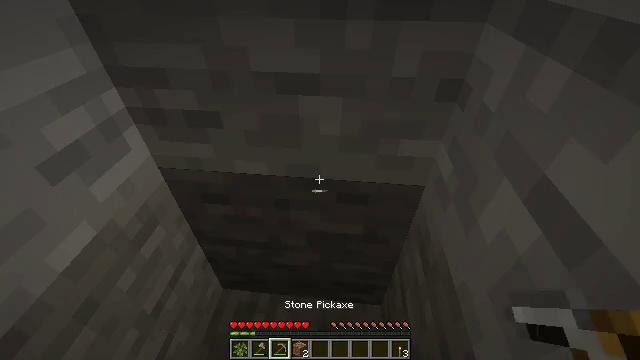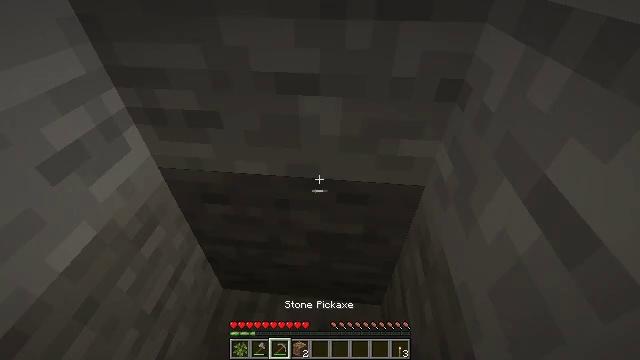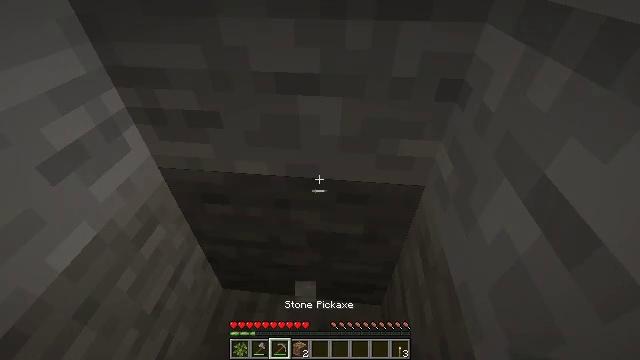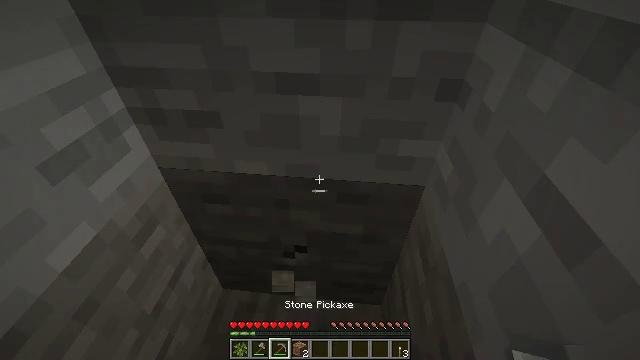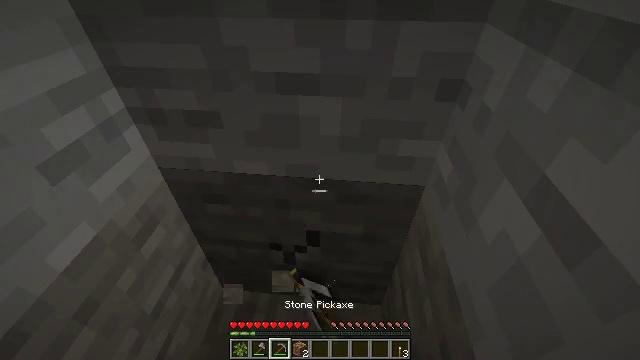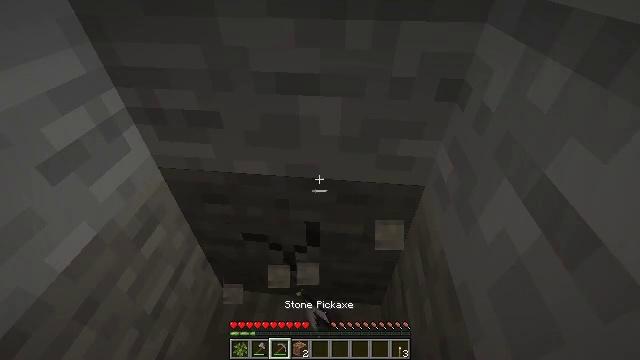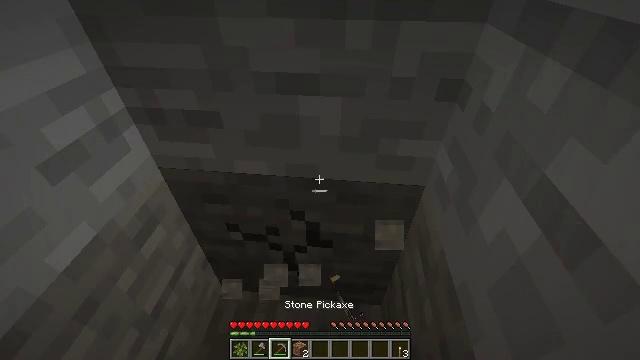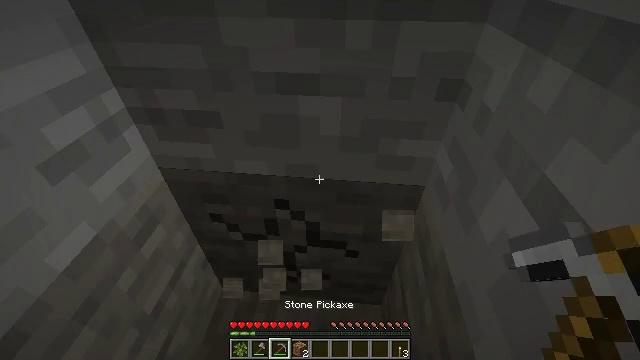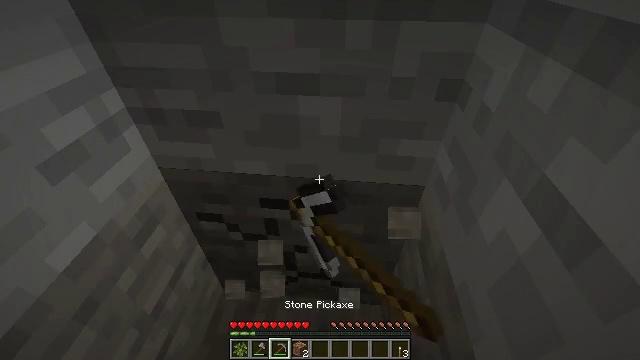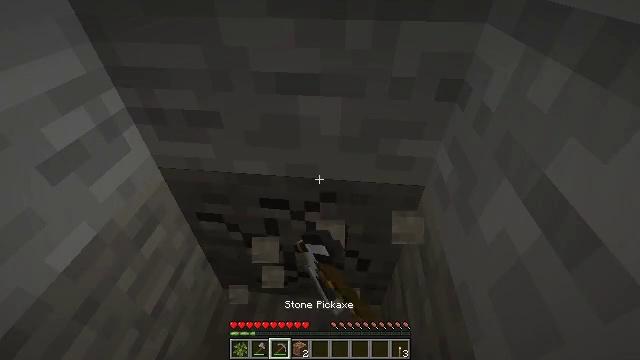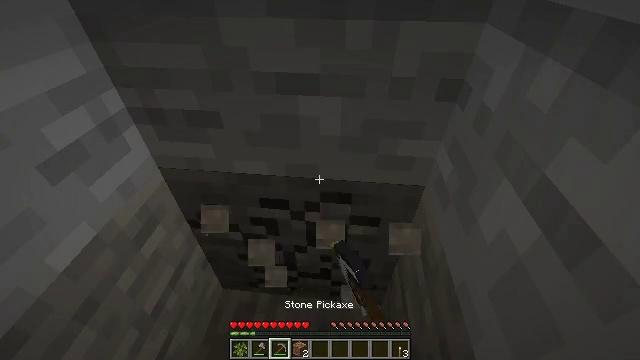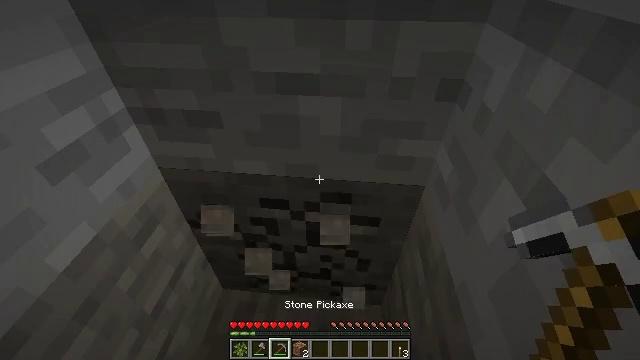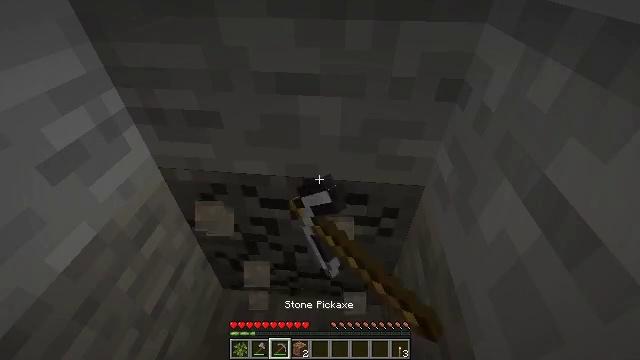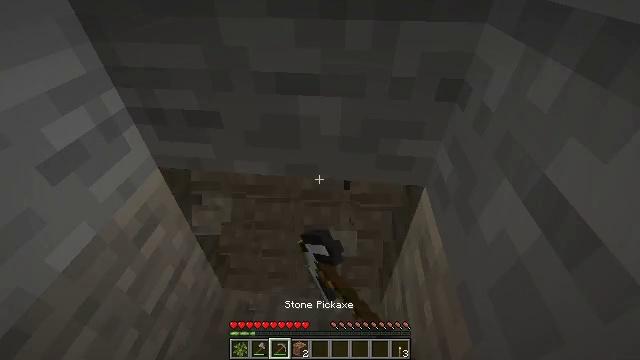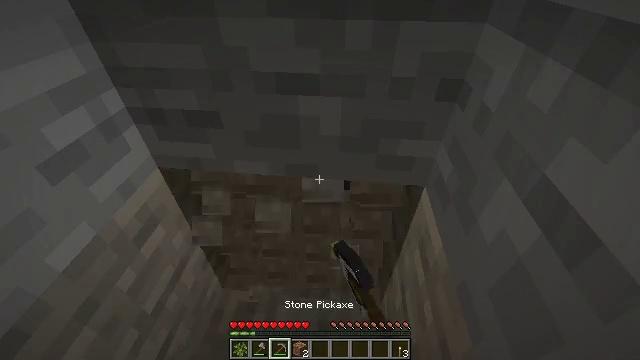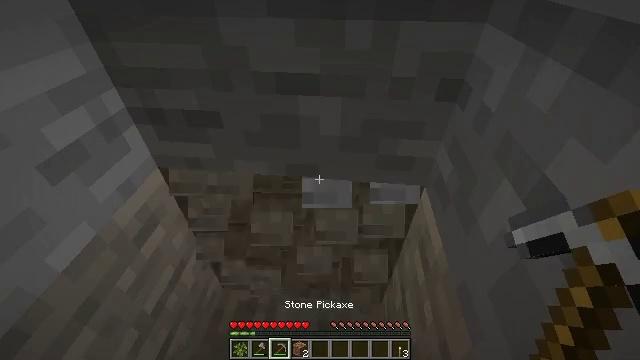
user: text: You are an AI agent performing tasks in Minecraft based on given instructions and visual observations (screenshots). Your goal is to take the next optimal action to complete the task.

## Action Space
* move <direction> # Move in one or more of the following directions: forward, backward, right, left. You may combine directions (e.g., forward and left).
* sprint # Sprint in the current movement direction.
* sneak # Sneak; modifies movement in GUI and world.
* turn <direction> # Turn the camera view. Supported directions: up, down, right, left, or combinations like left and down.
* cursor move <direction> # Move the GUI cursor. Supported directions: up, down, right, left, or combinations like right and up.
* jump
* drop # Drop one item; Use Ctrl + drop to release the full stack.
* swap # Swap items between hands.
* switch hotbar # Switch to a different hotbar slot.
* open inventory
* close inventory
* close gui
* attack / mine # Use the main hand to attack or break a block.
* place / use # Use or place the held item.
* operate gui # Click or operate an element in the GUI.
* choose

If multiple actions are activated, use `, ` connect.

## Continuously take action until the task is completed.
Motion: motion action
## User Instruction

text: Mine stone underground.
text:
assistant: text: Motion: no_op
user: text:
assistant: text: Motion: attack / mine
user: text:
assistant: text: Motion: attack / mine
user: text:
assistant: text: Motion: attack / mine
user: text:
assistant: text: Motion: attack / mine
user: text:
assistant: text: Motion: attack / mine
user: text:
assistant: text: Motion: attack / mine
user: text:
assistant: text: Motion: attack / mine
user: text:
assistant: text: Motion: attack / mine
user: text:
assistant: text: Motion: attack / mine
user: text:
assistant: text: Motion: attack / mine
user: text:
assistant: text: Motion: attack / mine
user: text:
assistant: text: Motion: attack / mine
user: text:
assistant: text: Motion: attack / mine
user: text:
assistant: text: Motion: attack / mine
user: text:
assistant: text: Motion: attack / mine
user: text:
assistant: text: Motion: attack / mine
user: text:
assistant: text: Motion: attack / mine
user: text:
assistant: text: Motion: attack / mine
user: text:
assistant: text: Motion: attack / mine
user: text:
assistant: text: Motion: attack / mine
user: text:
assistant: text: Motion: turn up, attack / mine
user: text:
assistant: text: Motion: turn up, attack / mine
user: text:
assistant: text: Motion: turn up, attack / mine
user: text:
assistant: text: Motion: attack / mine
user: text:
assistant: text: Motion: attack / mine
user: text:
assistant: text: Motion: attack / mine
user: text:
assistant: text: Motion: attack / mine
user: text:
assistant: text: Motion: attack / mine
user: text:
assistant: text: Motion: attack / mine